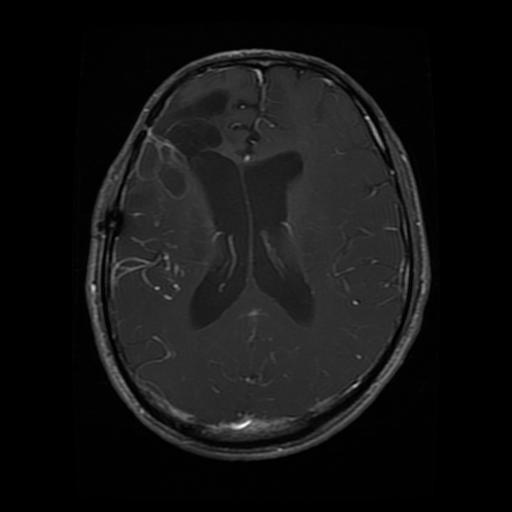
Label: glioma